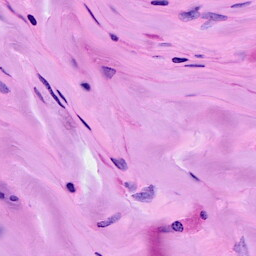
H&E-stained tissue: Breast